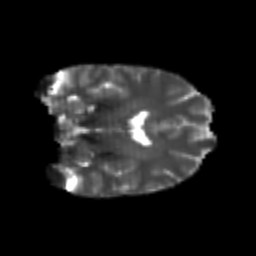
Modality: T2w
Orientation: coronal
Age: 24
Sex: female
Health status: healthy
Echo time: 0.074 s